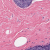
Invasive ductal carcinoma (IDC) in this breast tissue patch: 0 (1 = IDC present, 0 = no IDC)